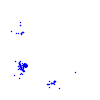
Particle: proton